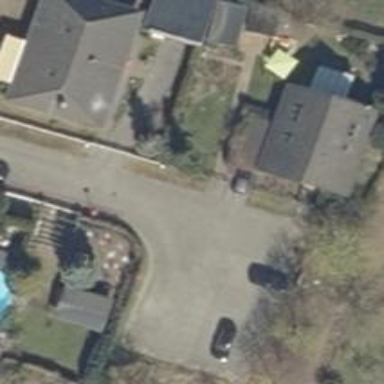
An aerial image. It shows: Residential road.